Question: I have the following records in my CartItems table:

When I migrate the cart, I'd like to combine the two records into one with the cart id of Test1 and then update the quantity to 2.
So it would be CartItemId 84, CartId Test1, Quantity 2, DateCreated 5/21/2013, ProductId 16
How would I do this in linq/EF?
EDIT
'''
public void MigrateCart(string userName)
{
ShoppingCartId = GetCartId();
var shoppingCart = _context.ShoppingCartItems.Where(c => c.CartId == ShoppingCartId);
foreach (var item in shoppingCart)
{
item.CartId = userName;
}
_context.SaveChanges();
}
'''
EDIT
I think I have it.
'''
public void MigrateCart(string userName)
{
ShoppingCartId = GetCartId();
if (ShoppingCartId != userName)
{
var shoppingCart = _context.ShoppingCartItems.Where(c => c.CartId == ShoppingCartId).ToList();
var userShoppingCartItems = _context.ShoppingCartItems.Where(c => c.CartId == userName).ToList();
foreach (var item in shoppingCart)
{
foreach (var userShoppingCartItem in userShoppingCartItems)
{
if (item.ProductId == userShoppingCartItem.ProductId)
{
item.Quantity += userShoppingCartItem.Quantity;
item.CartId = userName;
_context.ShoppingCartItems.Remove(userShoppingCartItem);
}
}
item.CartId = userName;
}
_context.SaveChanges();
}
else
{
var shoppingCart = _context.ShoppingCartItems.Where(c => c.CartId == ShoppingCartId);
foreach (var item in shoppingCart)
{
item.CartId = userName;
}
_context.SaveChanges();
}
}
'''
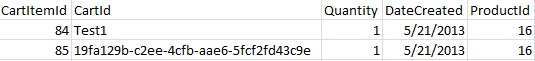
Answer: as you don't ask how to get the two items, I just give you a really rustic way.
'''
var item1 = context.CartItems.FirstOrDefault(m => m.Id == 84);
var item2 = context.CartItems.FirstOrDefault(m => m.Id == 85);
item1.Quantity += item2.Quantity;//add quantity of item2 to item1
context.CartItems.Remove(item2);//remove item2
context.SaveChanges();
'''